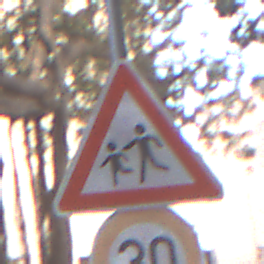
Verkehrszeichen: KinderRechts
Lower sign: Geschwindigkeit30
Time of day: MorningAfternoon
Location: Outdoor (Suburban)
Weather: PartlyCloudy
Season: NotSpecified
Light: Natural